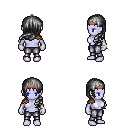
a pixel art fantasy rpg character, female body template, dark elf, purple skin, leather shoulder armor, metal pants, gray left-swept hairstyle, bronze tiara, bracelets, four views (front, back, left, right), 2x2 character sprite sheet, small pixel art, hard edges, no anti-aliasing